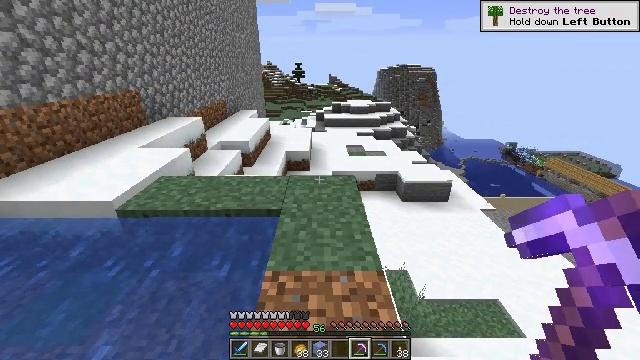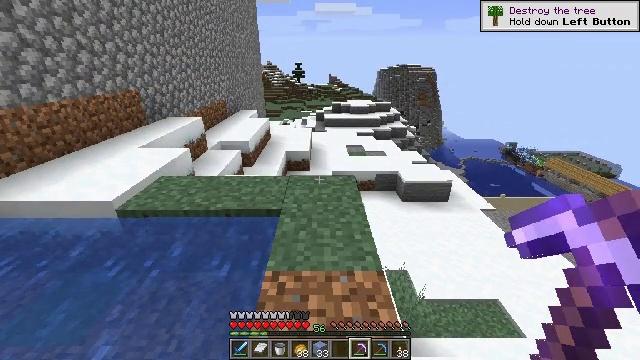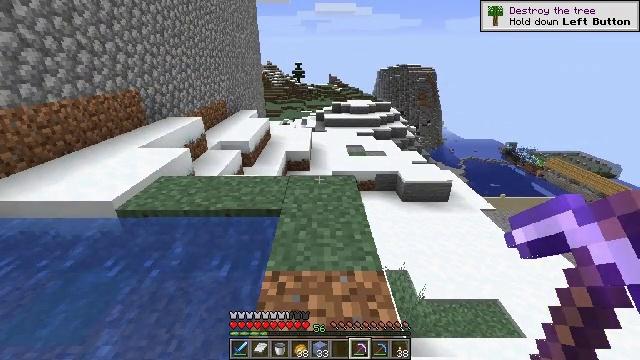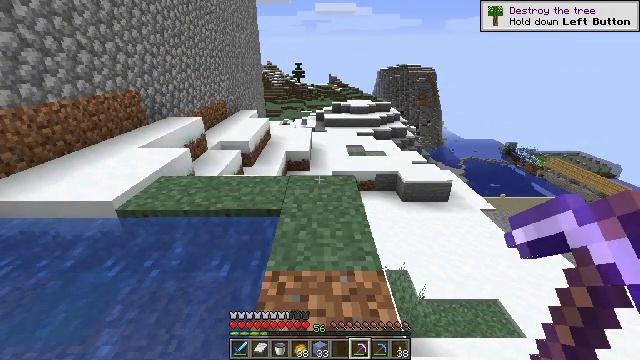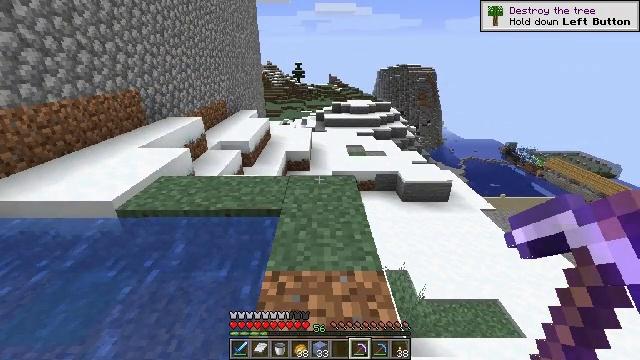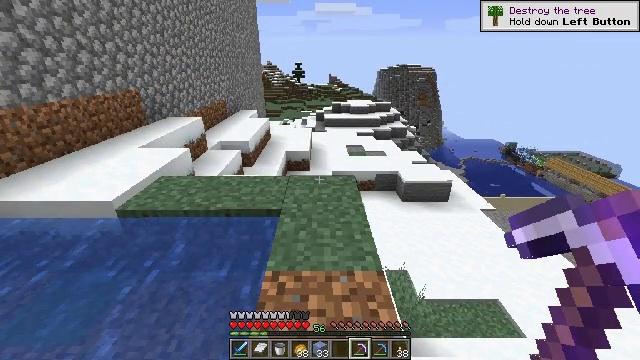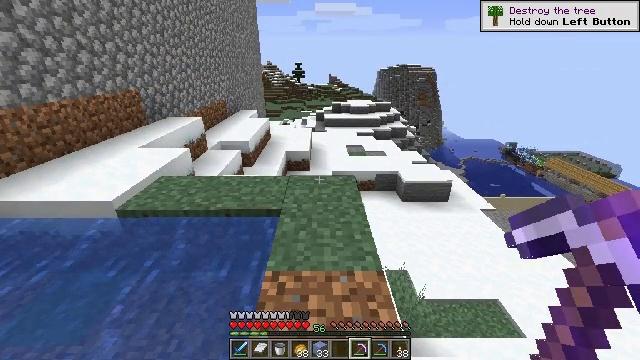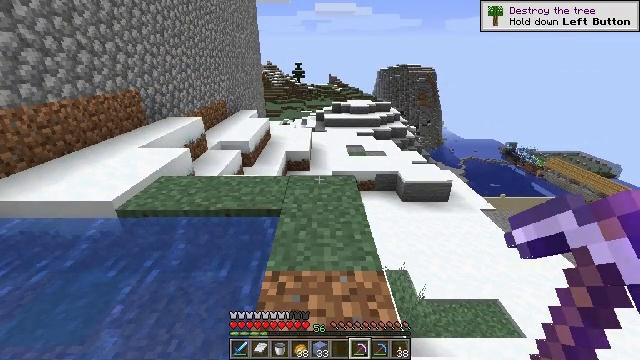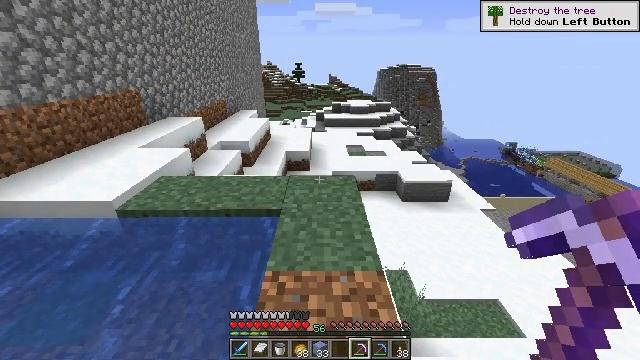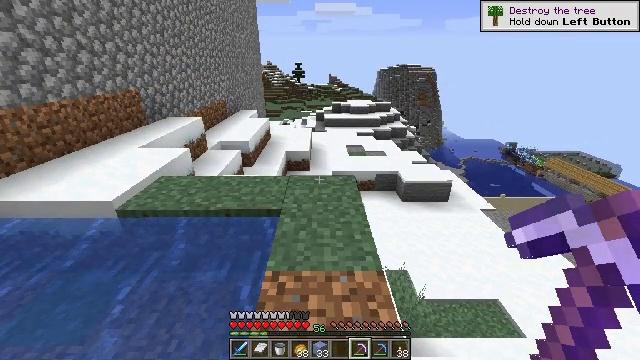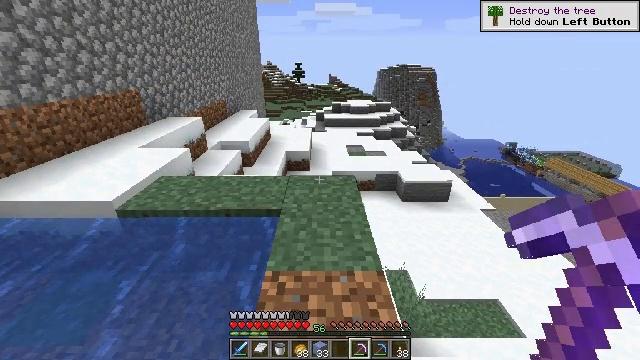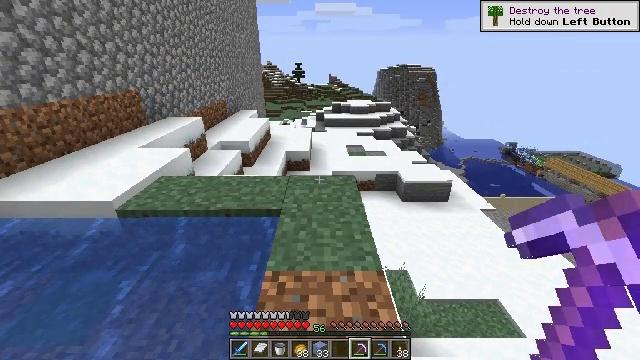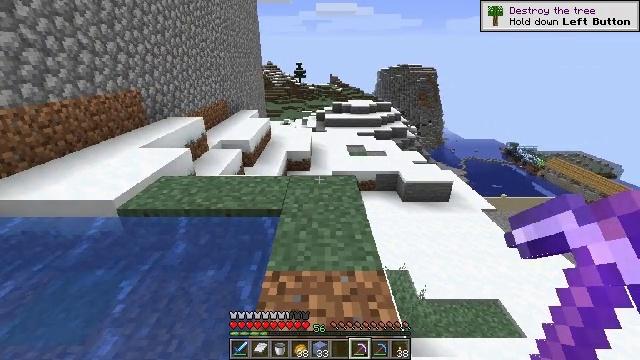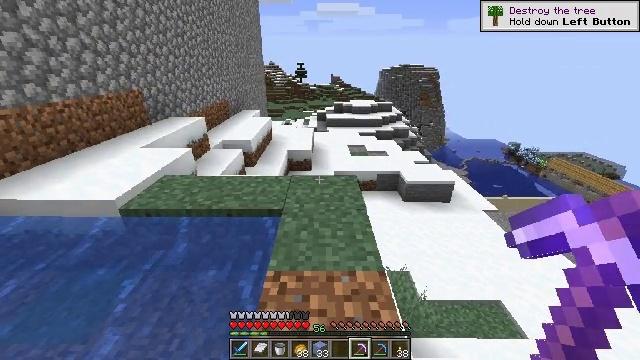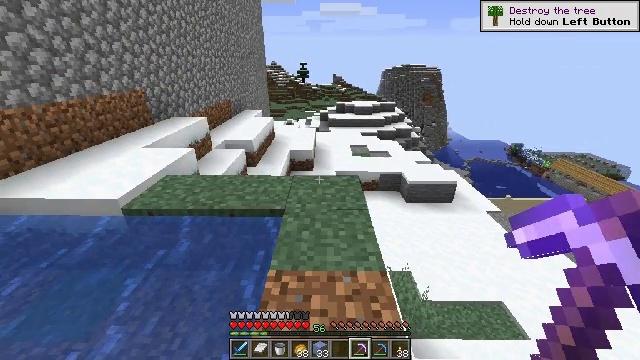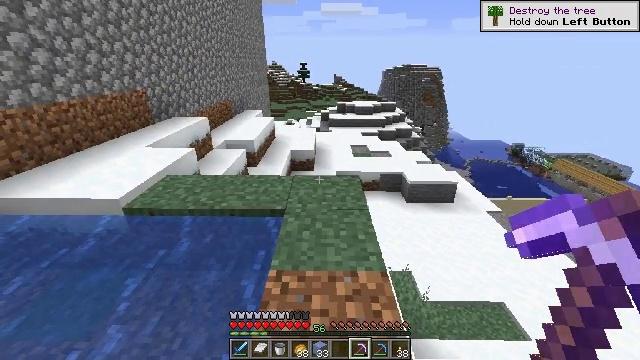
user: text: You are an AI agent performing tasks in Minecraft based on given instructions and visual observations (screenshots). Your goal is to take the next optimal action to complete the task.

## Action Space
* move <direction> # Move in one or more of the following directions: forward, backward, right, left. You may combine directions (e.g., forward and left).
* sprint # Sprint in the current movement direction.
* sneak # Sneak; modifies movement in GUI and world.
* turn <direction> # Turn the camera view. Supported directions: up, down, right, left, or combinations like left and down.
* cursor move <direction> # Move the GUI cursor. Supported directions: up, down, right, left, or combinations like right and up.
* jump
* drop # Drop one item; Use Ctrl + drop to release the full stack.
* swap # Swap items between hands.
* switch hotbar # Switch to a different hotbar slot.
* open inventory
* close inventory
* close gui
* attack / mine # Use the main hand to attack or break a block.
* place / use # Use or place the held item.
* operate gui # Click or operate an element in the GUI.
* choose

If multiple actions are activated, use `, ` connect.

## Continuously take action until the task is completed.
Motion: motion action
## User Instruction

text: Mine the ice block.
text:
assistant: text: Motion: no_op
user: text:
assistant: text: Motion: no_op
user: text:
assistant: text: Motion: no_op
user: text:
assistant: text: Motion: no_op
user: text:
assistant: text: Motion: no_op
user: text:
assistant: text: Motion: no_op
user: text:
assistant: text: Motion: no_op
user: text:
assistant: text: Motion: no_op
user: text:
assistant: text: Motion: no_op
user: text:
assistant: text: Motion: no_op
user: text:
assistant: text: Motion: no_op
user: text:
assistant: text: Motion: no_op
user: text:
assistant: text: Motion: no_op
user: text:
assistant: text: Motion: no_op
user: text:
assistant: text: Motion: no_op
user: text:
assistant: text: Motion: no_op
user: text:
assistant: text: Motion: no_op
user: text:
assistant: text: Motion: no_op
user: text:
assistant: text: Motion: no_op
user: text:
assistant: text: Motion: no_op
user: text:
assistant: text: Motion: no_op
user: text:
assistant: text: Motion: no_op
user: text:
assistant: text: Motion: no_op
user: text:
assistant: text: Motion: no_op
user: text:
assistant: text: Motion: no_op
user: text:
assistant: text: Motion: no_op
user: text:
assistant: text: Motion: no_op
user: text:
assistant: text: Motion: no_op
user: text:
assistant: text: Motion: no_op
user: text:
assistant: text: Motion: no_op